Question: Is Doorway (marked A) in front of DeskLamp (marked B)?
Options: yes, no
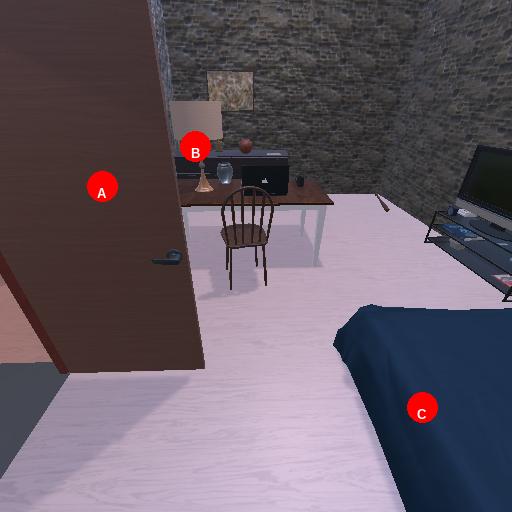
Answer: yes